Question: I have a integer called NumberX and a plist called PlistX.
'''
int NumberX;
'''
PlistX:

I was wondering how I'd make NumberX = value of Three
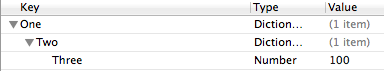
Answer: Try this:
'''
NSString *path = [[NSBundle mainBundle] pathForResource:@"PlistX" ofType:@"plist"];
NSDictionary *dict = [[NSDictionary alloc] initWithContentsOfFile:path];
int number = [[[[dict objectForKey:@"One"] objectForKey:@"Two"]objectForKey:@"Three"] intValue];
NSLog(@"%d",number);
'''